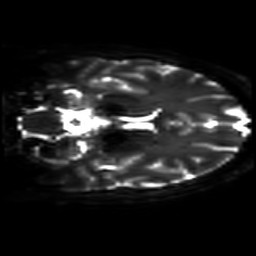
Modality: DWI
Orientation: coronal
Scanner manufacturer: philips
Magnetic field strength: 7 T
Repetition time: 9.612 s
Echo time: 0.073 s